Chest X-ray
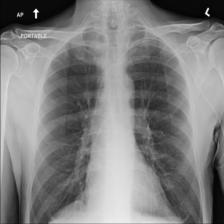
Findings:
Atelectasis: negative
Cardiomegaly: negative
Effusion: negative
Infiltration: negative
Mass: negative
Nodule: negative
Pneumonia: negative
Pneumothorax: negative
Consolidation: negative
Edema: negative
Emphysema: negative
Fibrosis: negative
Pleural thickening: negative
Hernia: negative